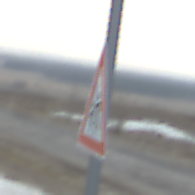
Verkehrszeichen: KinderRechts
Umgebung: Outdoor, RoadRail
Tageszeit: SunriseSunset
Wetter: PartlyCloudy
Licht: Natural
Jahreszeit: NotSpecified
Kontrast: LowContrast